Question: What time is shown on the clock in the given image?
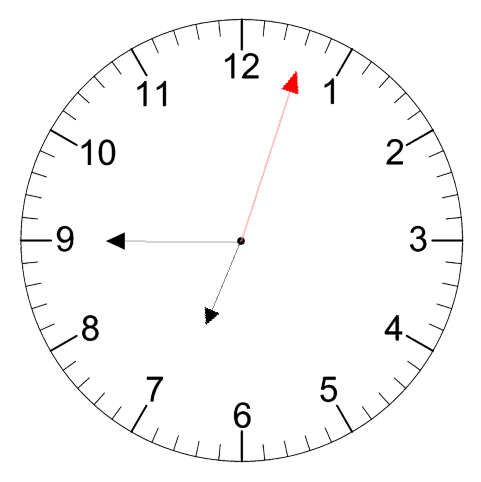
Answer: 06:45:03